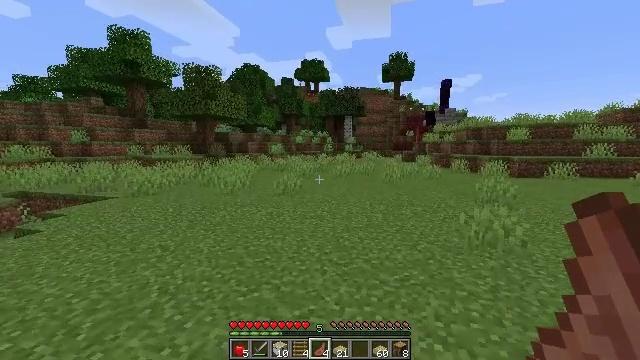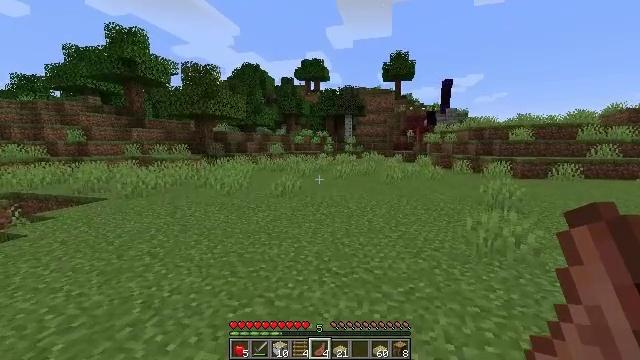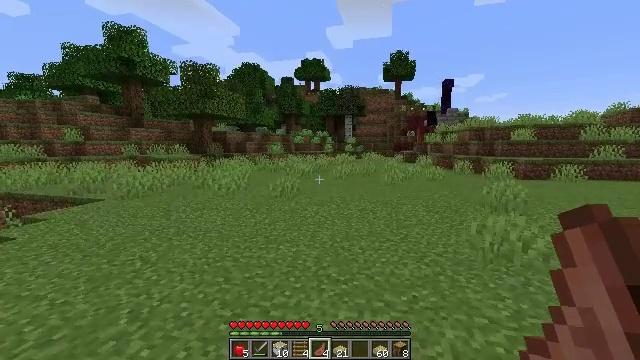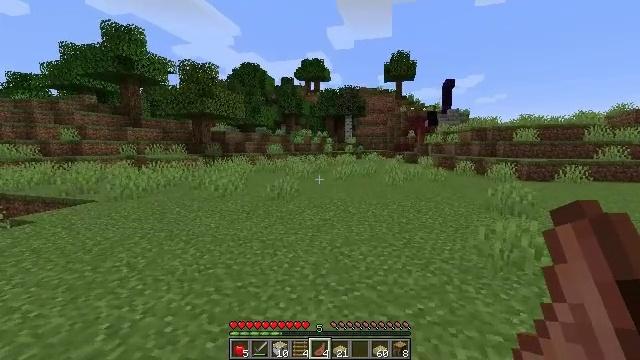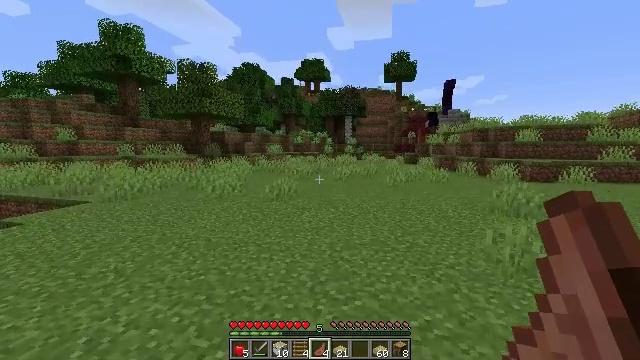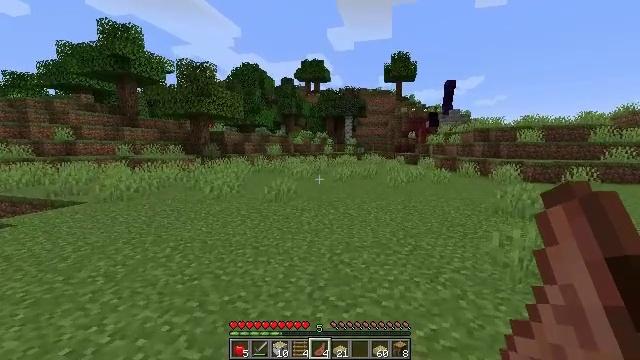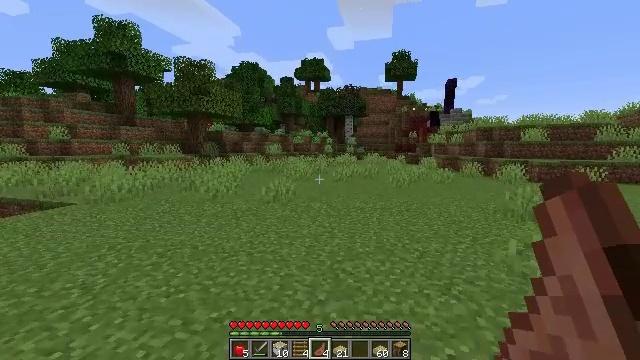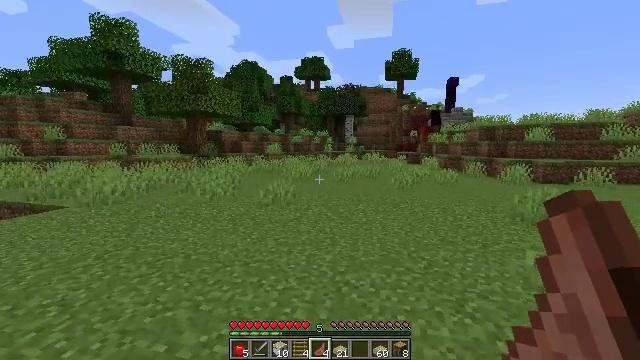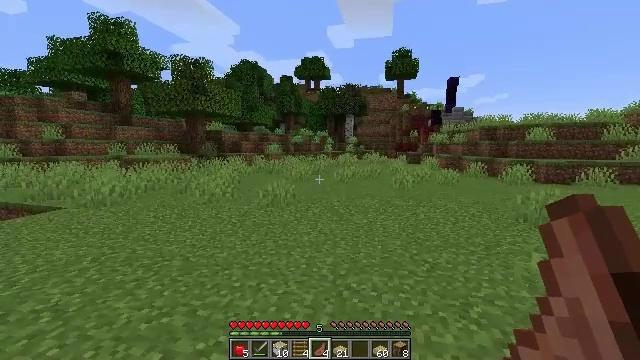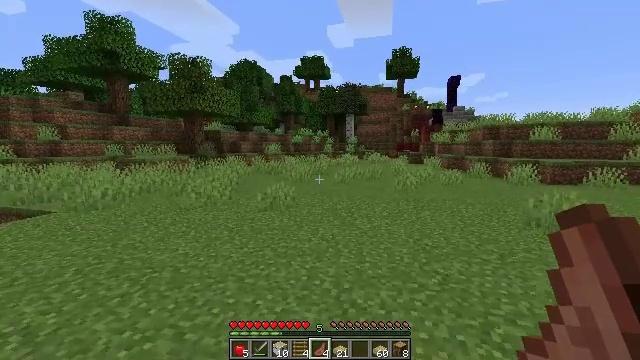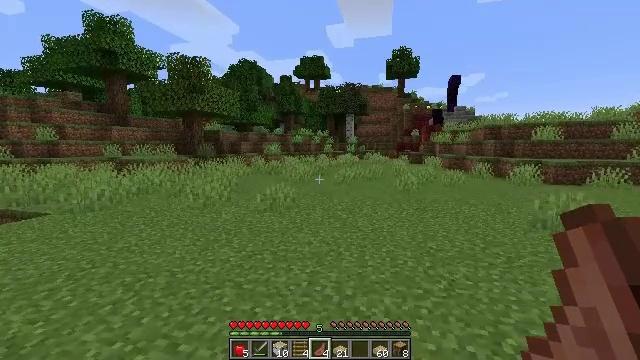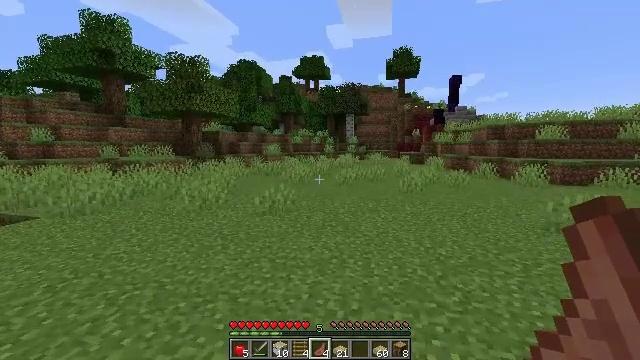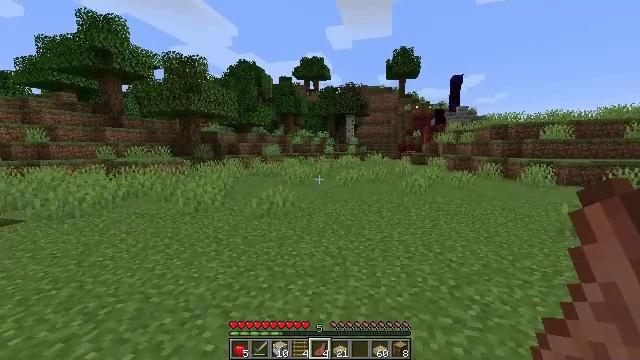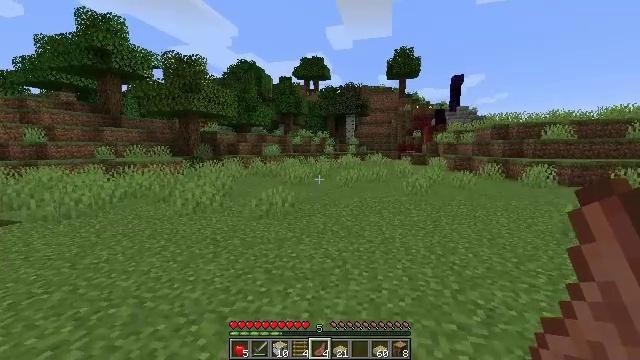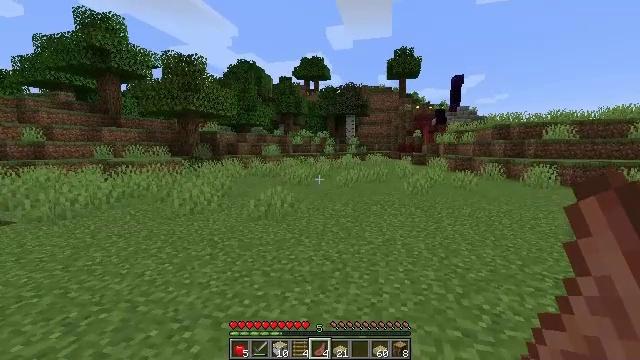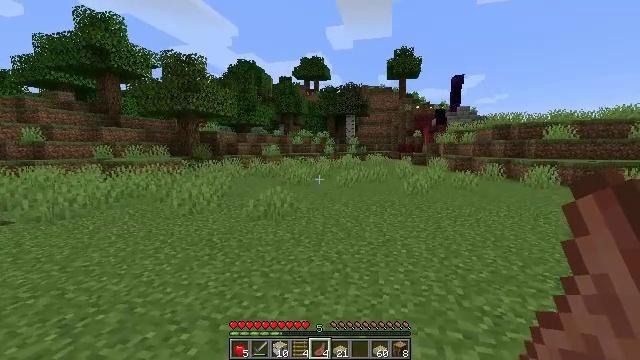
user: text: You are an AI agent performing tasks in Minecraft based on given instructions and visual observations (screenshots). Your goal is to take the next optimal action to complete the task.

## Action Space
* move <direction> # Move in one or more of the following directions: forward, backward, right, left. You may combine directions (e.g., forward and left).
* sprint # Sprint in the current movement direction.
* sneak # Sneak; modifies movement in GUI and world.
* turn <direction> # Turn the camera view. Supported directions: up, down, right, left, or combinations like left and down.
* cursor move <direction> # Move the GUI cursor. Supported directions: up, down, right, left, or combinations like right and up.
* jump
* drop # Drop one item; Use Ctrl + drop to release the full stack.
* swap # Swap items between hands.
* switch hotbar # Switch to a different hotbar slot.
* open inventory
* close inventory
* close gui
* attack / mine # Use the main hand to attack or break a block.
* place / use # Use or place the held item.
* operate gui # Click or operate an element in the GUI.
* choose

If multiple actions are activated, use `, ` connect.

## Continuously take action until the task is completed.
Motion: motion action
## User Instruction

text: Craft a birch door using birch planks in the crafting grid.
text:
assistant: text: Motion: move forward
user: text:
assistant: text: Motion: move forward
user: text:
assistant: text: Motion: move forward
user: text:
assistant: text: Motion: move forward
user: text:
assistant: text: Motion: move forward
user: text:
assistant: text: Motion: move forward
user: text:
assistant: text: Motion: move forward
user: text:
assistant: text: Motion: move forward
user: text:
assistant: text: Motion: move forward
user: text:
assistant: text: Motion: move forward
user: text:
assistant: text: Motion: move forward
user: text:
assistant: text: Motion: move forward
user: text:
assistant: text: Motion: no_op
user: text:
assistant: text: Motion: no_op
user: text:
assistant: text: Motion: no_op
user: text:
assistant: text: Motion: no_op
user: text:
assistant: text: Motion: no_op
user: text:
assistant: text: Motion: no_op
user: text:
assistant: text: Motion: no_op
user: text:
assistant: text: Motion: no_op
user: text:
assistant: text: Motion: no_op
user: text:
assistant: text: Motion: no_op
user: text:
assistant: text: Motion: no_op
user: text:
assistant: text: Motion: no_op
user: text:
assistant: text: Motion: no_op
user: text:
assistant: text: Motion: no_op
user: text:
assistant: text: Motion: no_op
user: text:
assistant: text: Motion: no_op
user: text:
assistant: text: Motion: no_op
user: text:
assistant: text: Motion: no_op